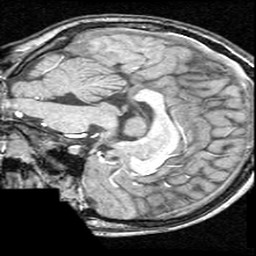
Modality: T1w
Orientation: sagittal
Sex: female
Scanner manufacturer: ge
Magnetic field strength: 1.5 T
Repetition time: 21 s
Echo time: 0.008 s